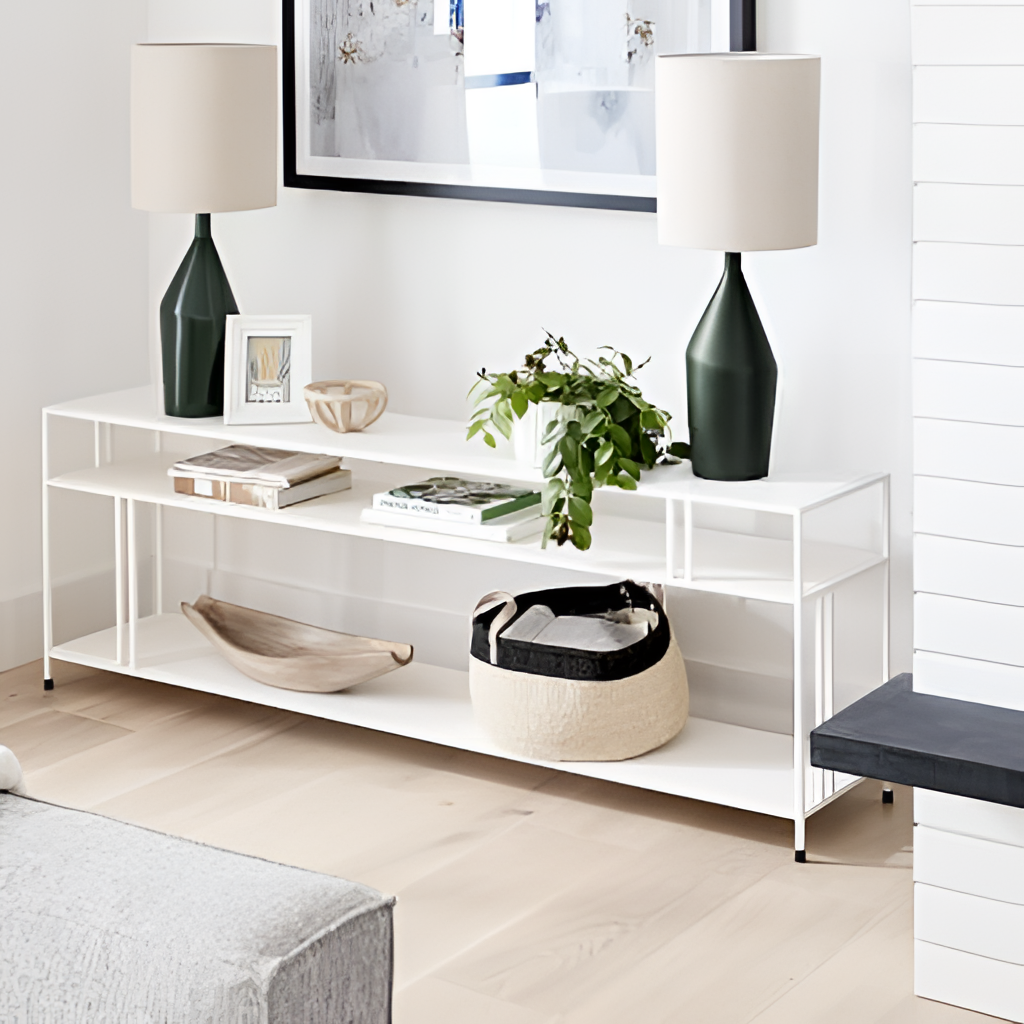
metal console table, living room, paint wallpaper, with solid pattern, contemporary, beige wood flooring, with plank pattern